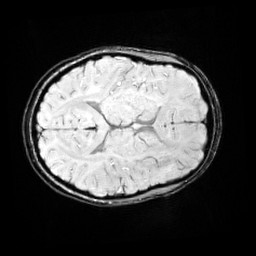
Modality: SWI
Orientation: axial
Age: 11
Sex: female
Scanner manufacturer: siemens
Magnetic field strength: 3 T
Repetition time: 0.027 s
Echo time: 0.02 s